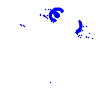
Particle: electron